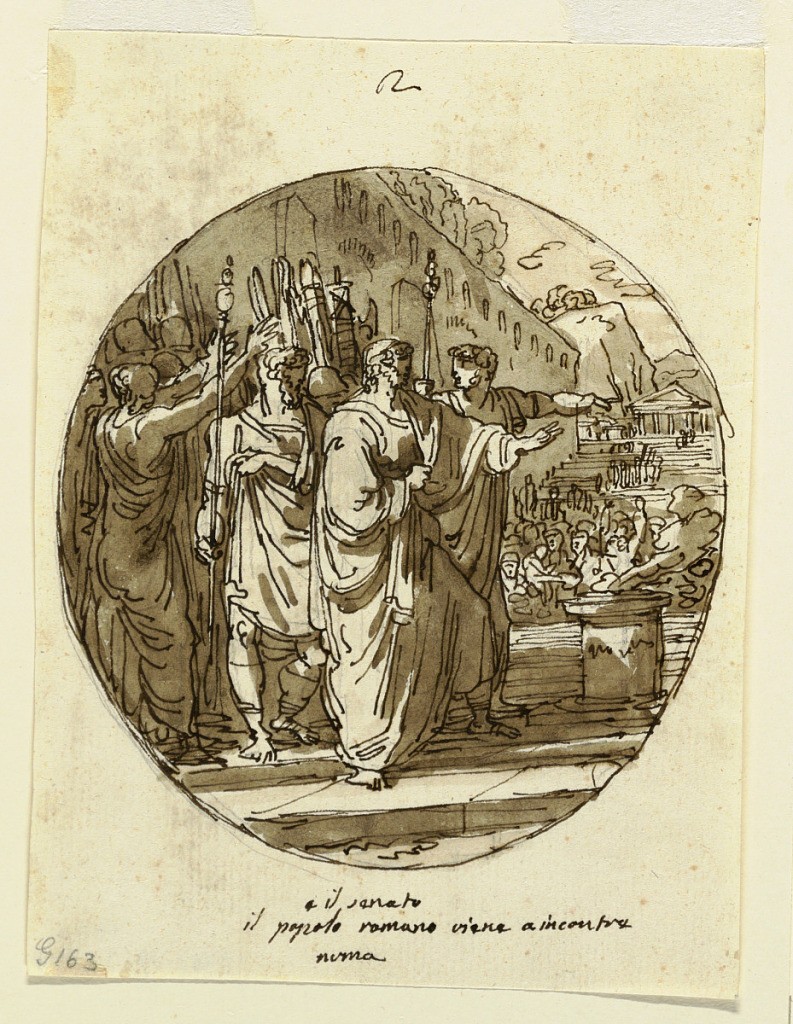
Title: Ceiling Design for Numa Pompilius Welcomed to Rome after his Election, Sala di Numa Pompilio, Palazzo Milzetti, Faenza
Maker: Felice Giani, Italian, 1758–1823
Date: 1804–05
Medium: Pen and brown ink, brush and brown wash over black chalk on white laid paper
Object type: Drawing
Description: Numa accompanied by two mace bearers, shown in profile near altar, with crowds at left and upon Capitoline stairs.